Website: bh-photo
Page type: gifting
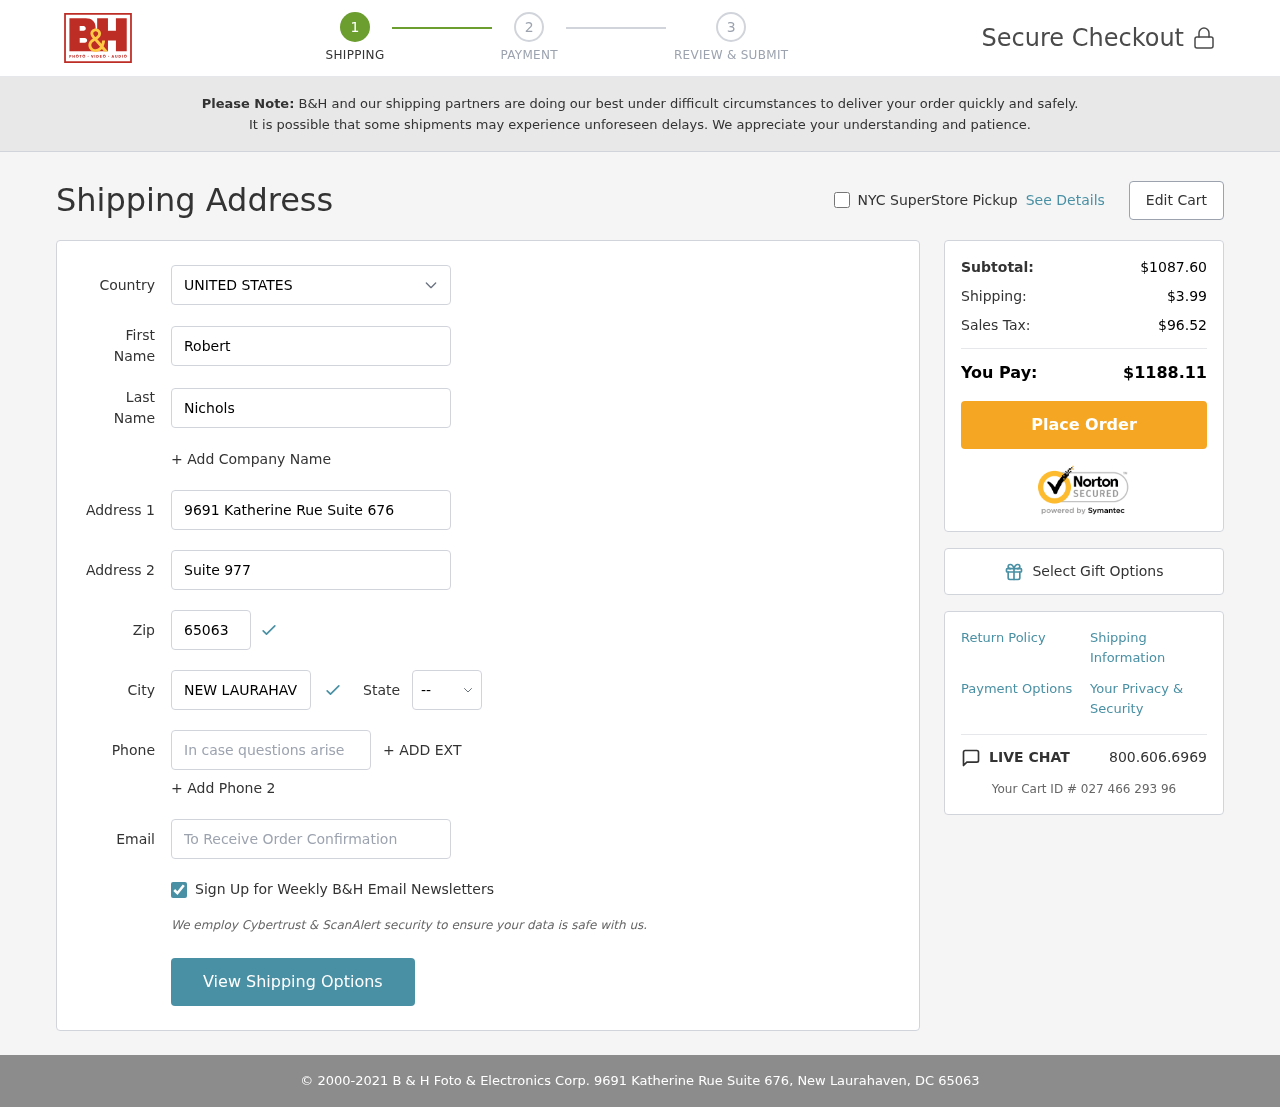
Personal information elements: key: PII_CITY
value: New Laurahaven
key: PII_COUNTRY
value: United States
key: PII_EMAIL
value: robert.nichols@hotmail.com
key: PII_FIRSTNAME
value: Robert
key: PII_LASTNAME
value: Nichols
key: PII_PHONE
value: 2763455136
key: PII_POSTCODE
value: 65063
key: PII_STATE_ABBR
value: DC
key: PII_STREET
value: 9691 Katherine Rue Suite 676
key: PII_STREET2
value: Suite 977
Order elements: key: ORDER_SUBTOTAL
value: $1087.60
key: ORDER_SHIPPING_COST
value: $3.99
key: ORDER_TAX
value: $96.52
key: ORDER_TOTAL
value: $1188.11
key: ORDER_ID
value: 027 466 293 96